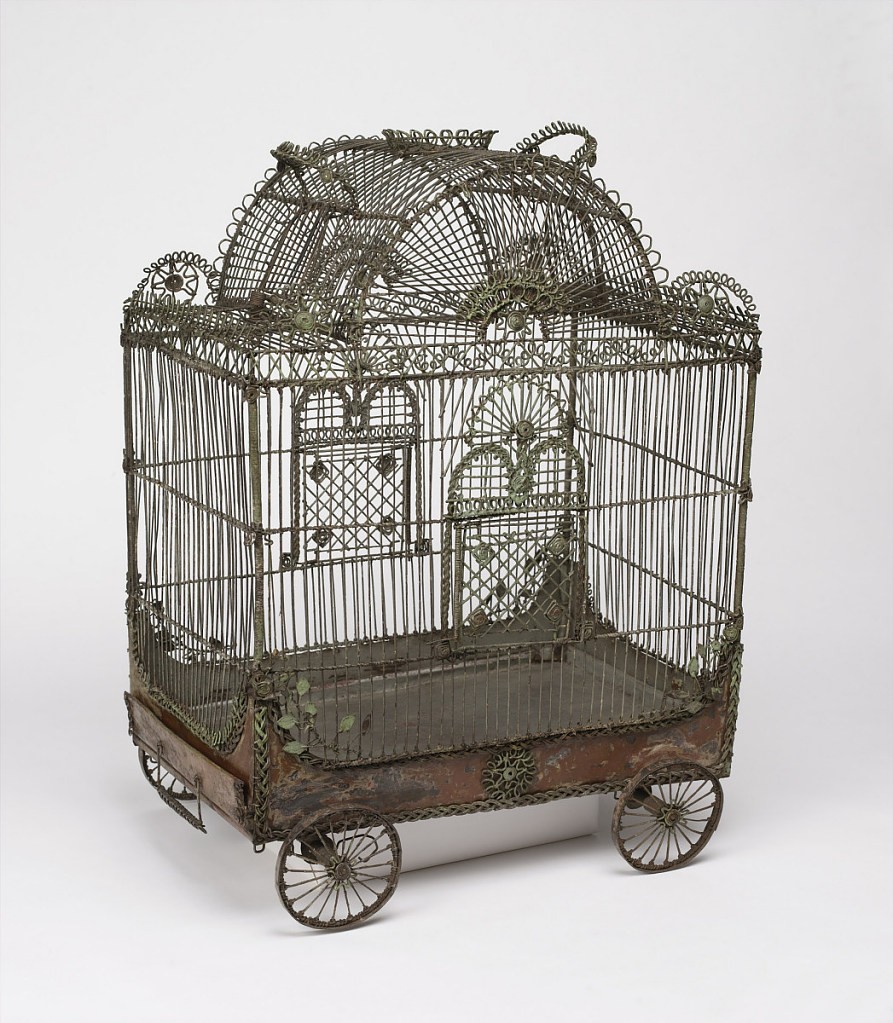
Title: Bird cage in the form of a circus wagon
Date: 18th century
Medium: Painted metal wire, sheet metal
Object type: Birdcage
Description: In the shape of a circus wagon, on four wheels with axles; central portion of roof arched, door and handle on each side of arch, shallow crown-like decoration and handle at top of arch; doors on long sides of cage; pull-out pan with handle on bottom of cage; decorated with looped, braided and coiled wire and tiny metal leaves.